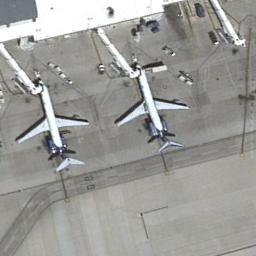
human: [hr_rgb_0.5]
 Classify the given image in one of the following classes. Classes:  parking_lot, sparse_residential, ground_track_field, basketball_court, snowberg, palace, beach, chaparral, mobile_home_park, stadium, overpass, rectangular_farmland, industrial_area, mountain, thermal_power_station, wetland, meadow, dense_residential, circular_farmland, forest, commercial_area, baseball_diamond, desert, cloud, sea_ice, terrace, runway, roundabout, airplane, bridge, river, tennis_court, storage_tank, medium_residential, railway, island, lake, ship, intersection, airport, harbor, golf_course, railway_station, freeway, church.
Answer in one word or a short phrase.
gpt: airplane